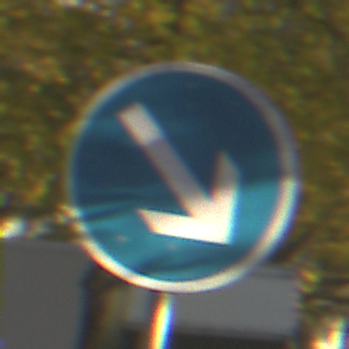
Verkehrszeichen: VorgeschriebeneVorbeifahrtRechts
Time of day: SunriseSunset
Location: Outdoor (Urban)
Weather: PartlyCloudy
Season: Autumn
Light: Natural